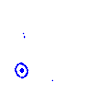
Particle: pion